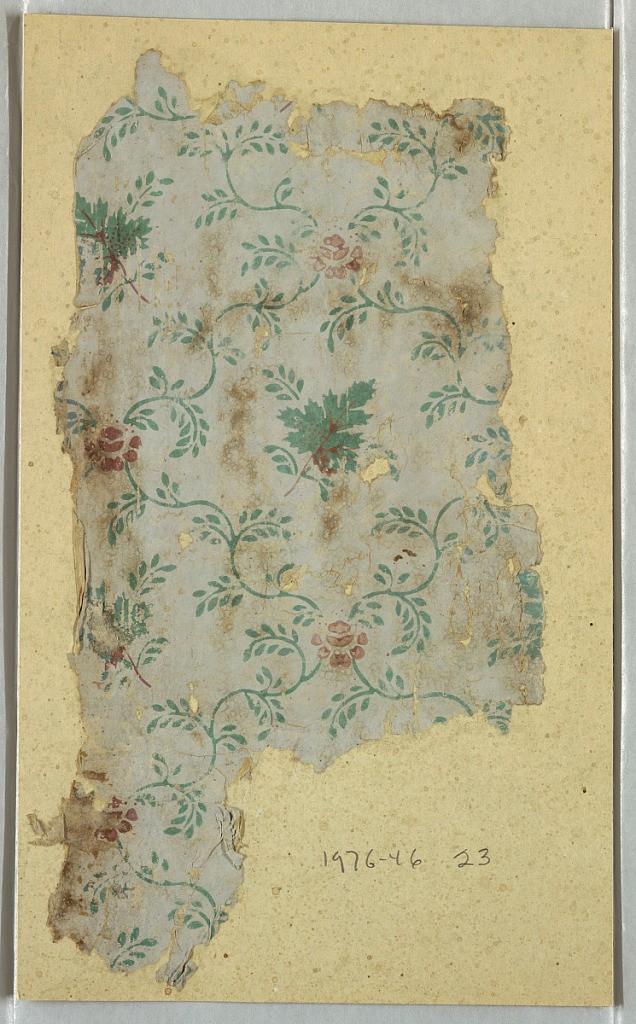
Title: Sidewall
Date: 1835–45
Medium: Block-printed on machine-made paper
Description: Small pattern of meandering green vines connected by red flowers, enclosing large green leaves.